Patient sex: M
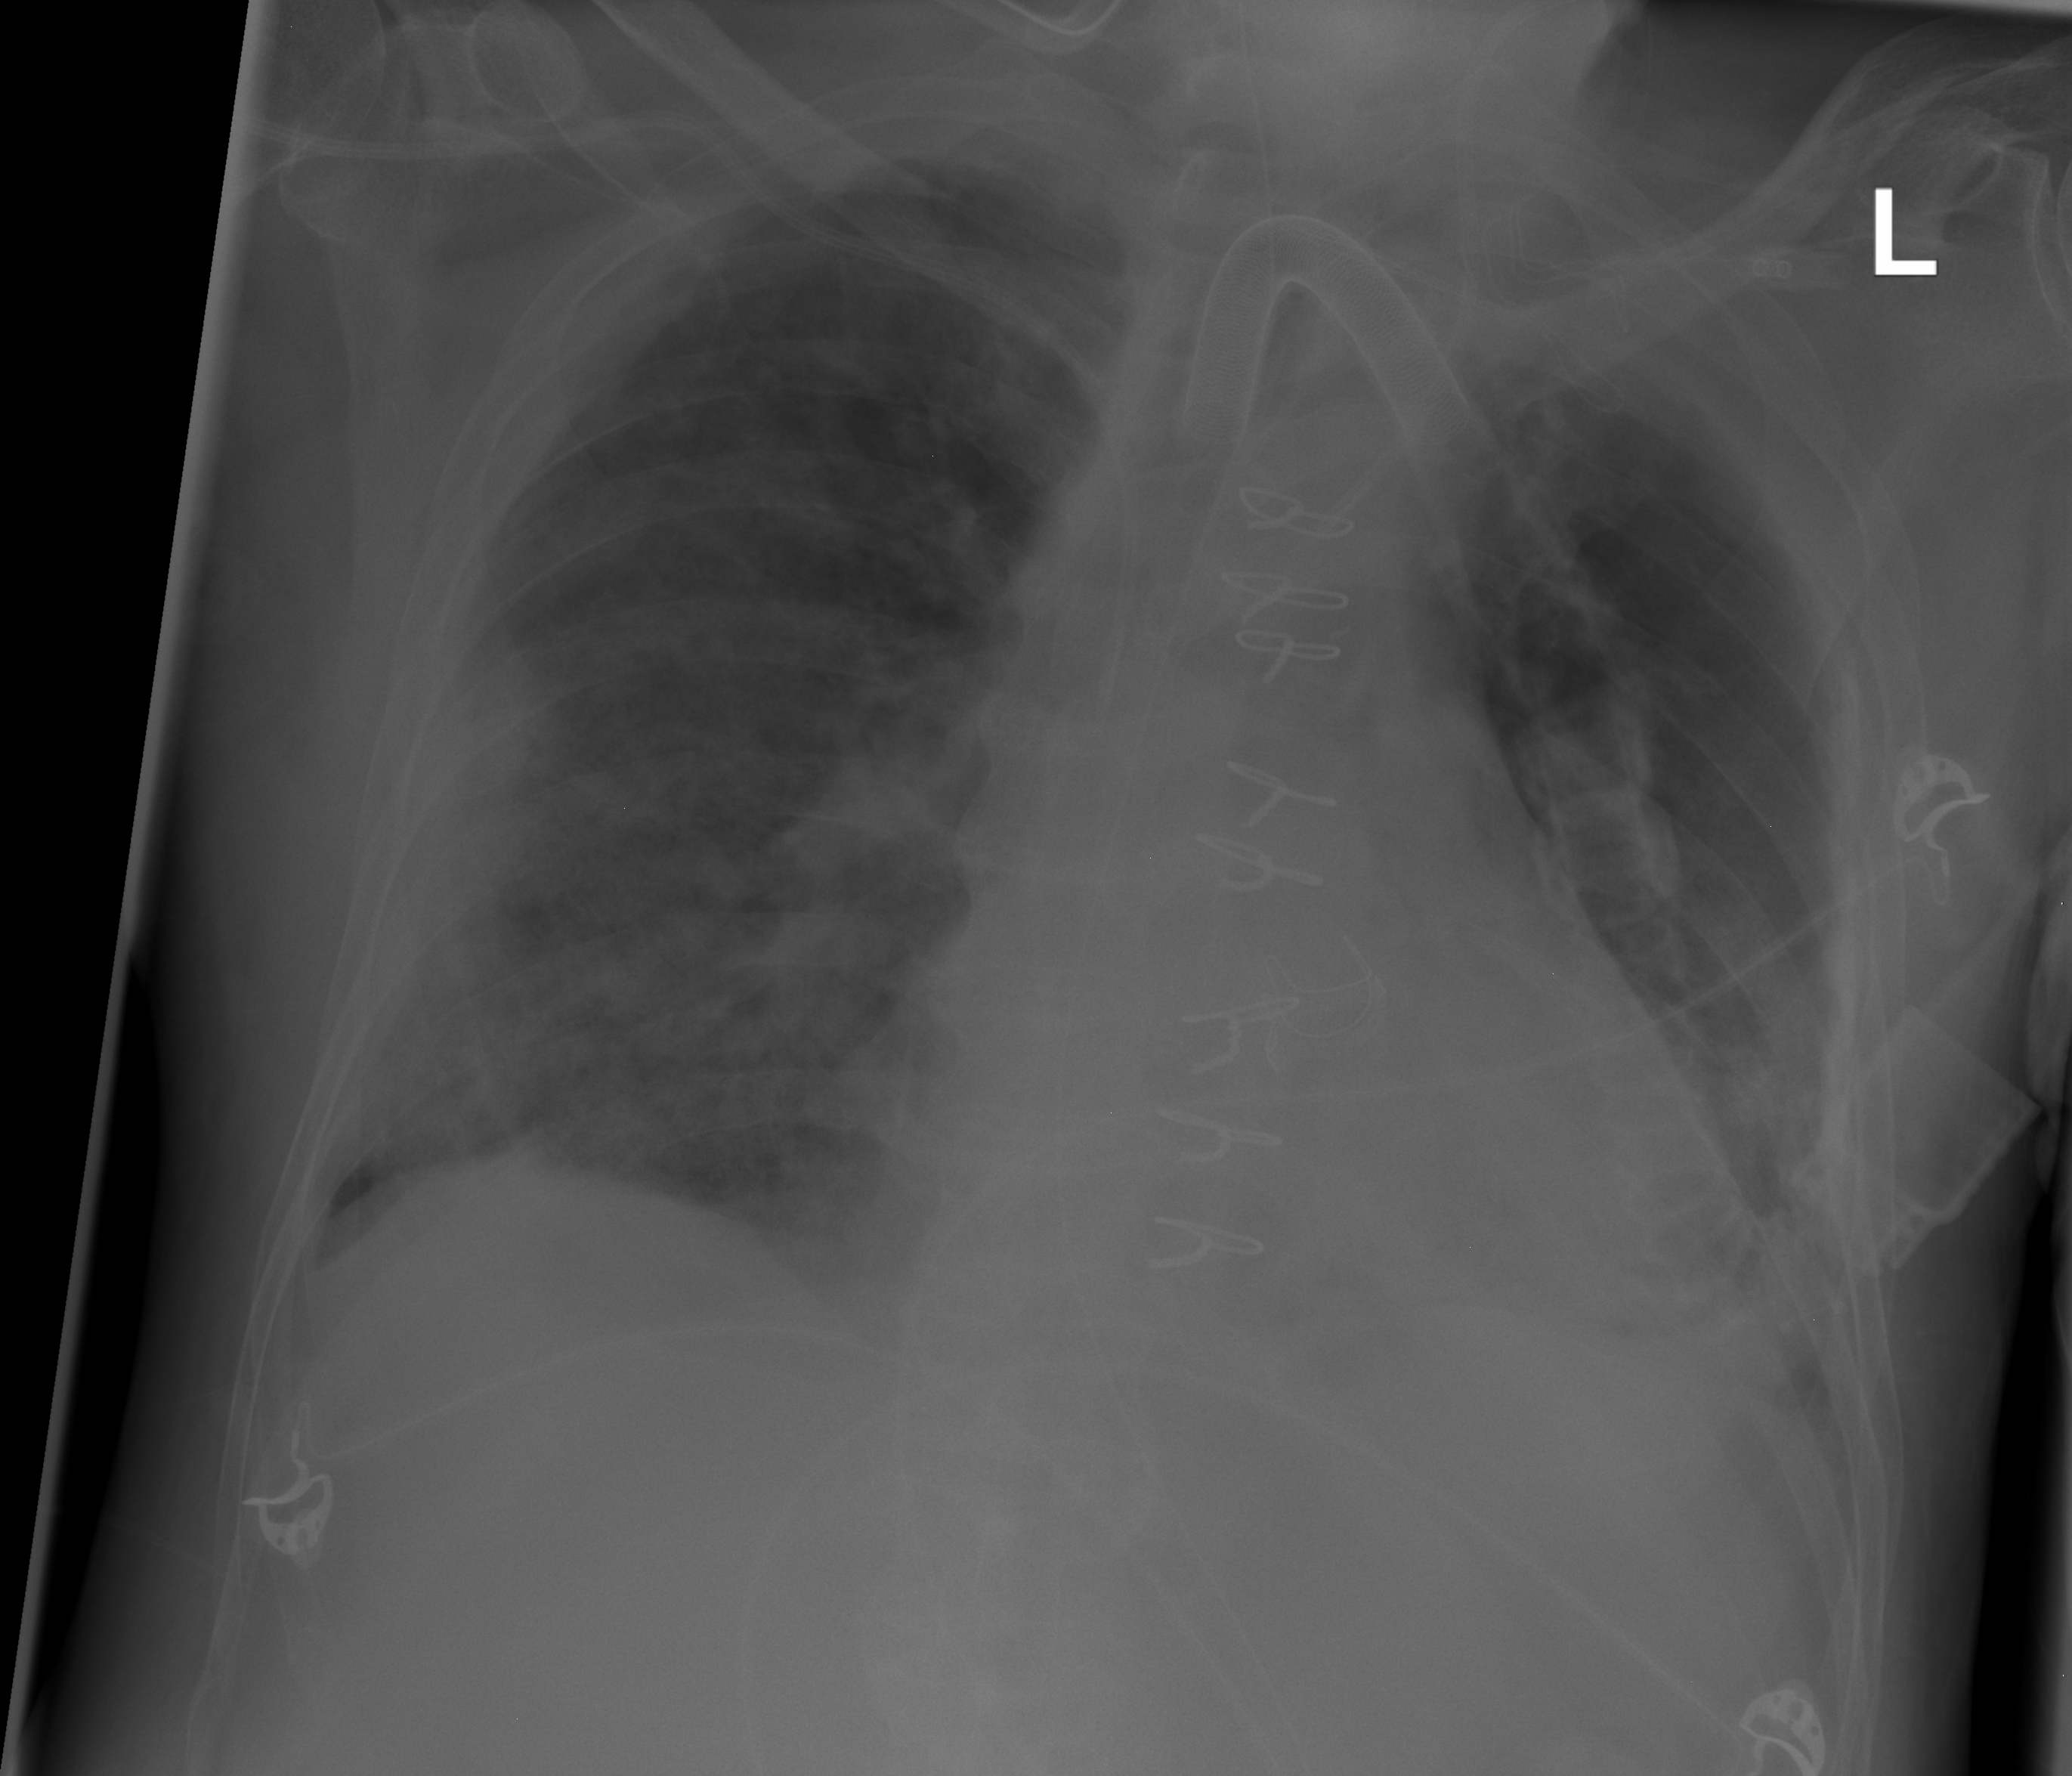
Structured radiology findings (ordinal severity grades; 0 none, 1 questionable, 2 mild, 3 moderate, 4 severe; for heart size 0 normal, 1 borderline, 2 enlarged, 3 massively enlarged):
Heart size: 2
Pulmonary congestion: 0
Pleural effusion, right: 0
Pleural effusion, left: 1
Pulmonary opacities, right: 3
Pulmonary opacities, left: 2
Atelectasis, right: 2
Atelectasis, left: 2